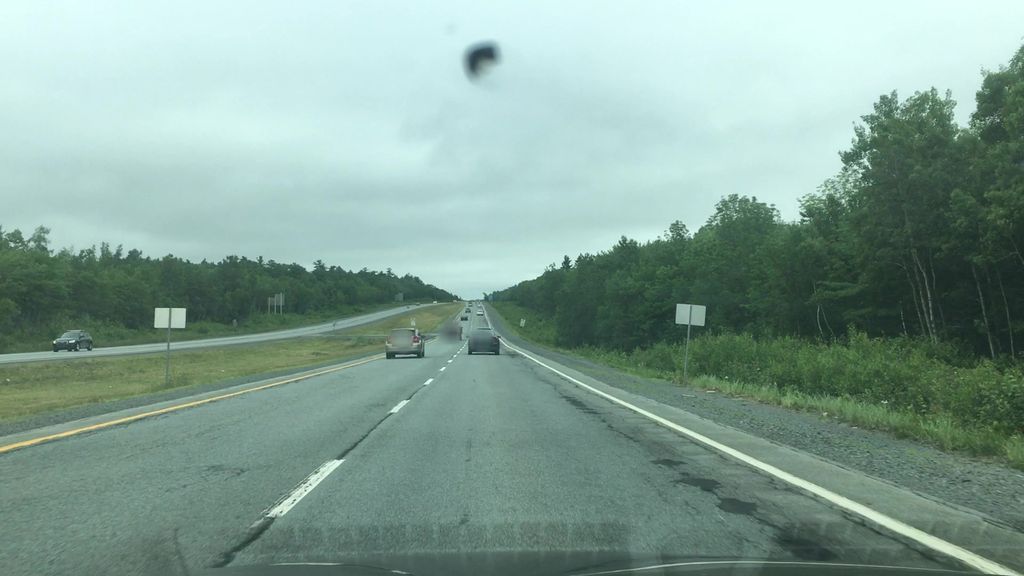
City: halifax